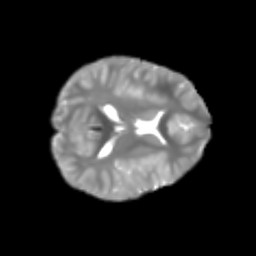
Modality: T2w
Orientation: axial
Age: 8
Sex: male
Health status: healthy